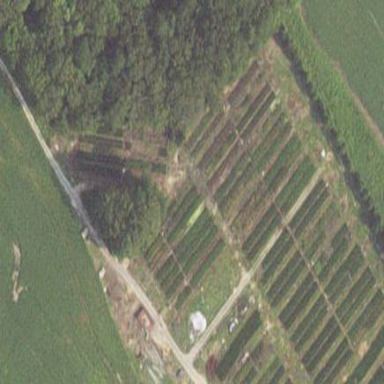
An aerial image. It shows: Greenhouse used for horticulture.